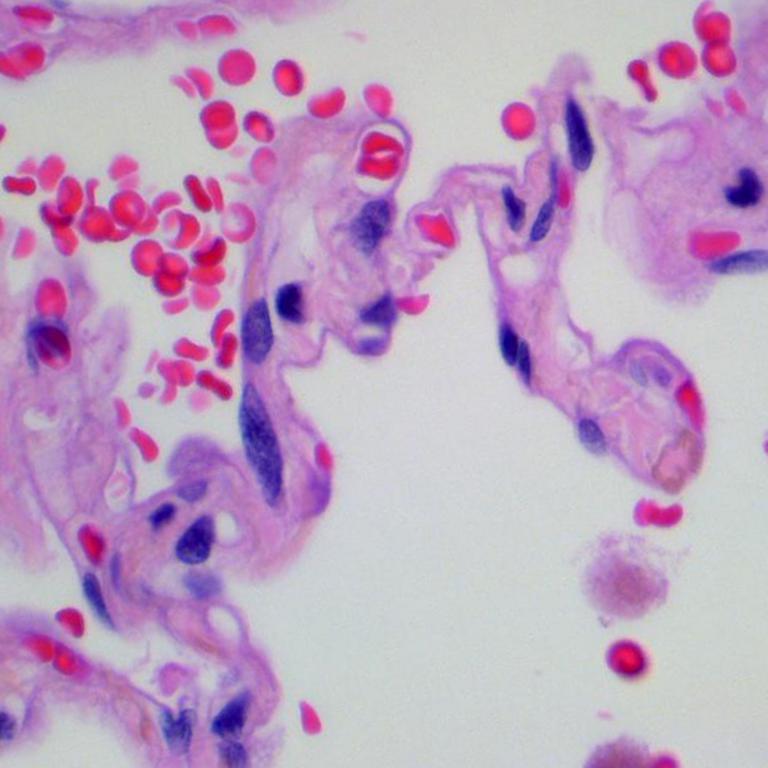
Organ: lung
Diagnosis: benign